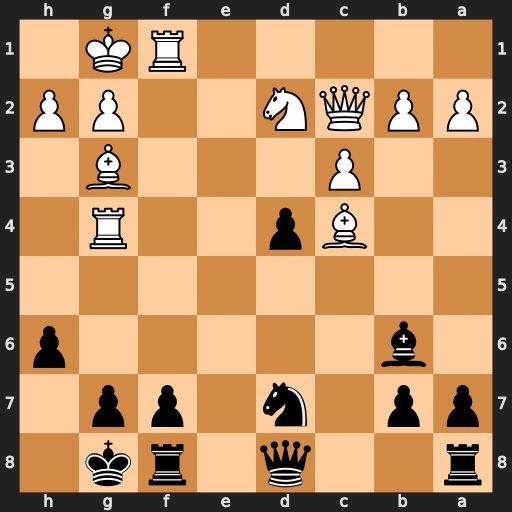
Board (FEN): r2q1rk1/pp1n1pp1/1b5p/8/2Bp2R1/2P3B1/PPQN2PP/5RK1
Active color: b
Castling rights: -
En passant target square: -
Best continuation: d3+ Kh1 dxc2